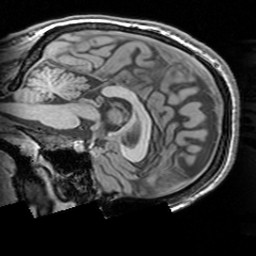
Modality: T1w
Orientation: sagittal
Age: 29
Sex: female
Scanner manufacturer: siemens
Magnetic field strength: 3 T
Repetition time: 1.63 s
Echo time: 0.00311 s